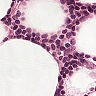
Metastatic tissue present: no